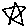
Label: star